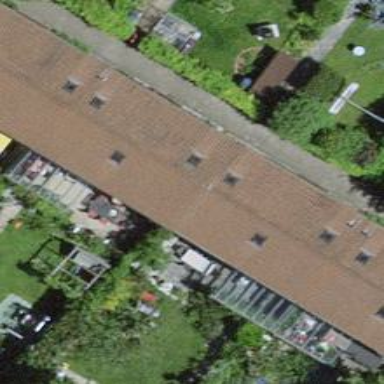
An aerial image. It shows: Terrace building.